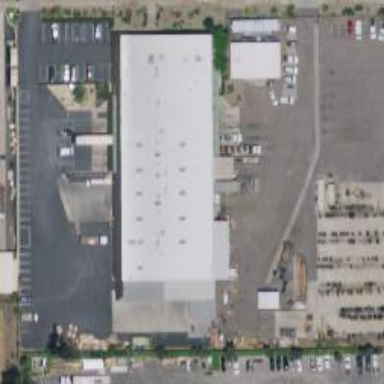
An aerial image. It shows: Industrial building.